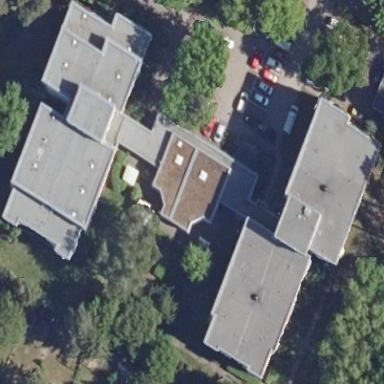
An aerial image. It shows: Building.